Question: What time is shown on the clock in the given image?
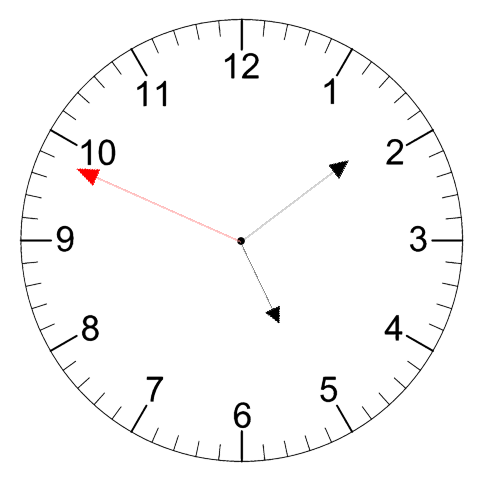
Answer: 05:08:49